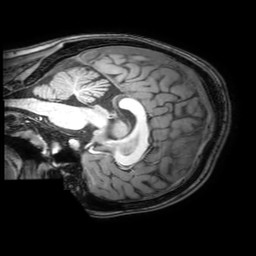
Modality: T1w
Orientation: sagittal
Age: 21
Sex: female
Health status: healthy
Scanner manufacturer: philips
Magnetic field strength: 3 T
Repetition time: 0.0079 s
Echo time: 0.0035 s